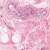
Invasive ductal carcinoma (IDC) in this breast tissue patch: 0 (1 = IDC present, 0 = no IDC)